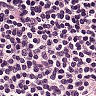
Metastatic tissue present: no